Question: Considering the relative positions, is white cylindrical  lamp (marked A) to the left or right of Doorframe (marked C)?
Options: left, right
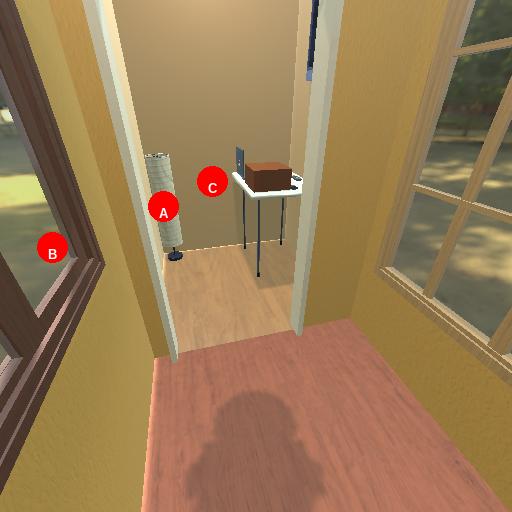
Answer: left